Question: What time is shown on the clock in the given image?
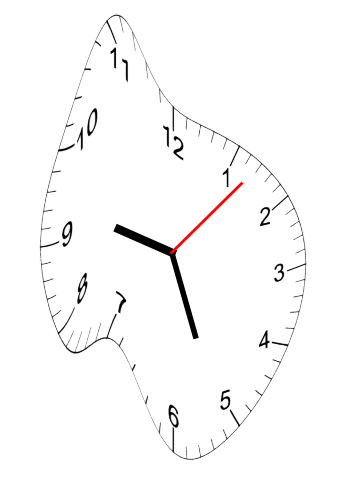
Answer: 09:26:07